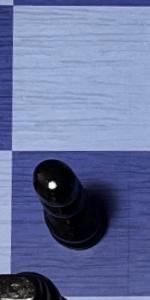
Label: Pawn_Black